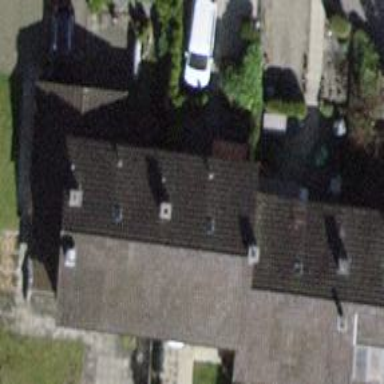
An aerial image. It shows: Building with tiled roof.